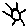
Label: sun